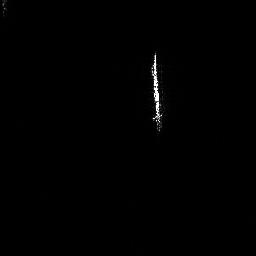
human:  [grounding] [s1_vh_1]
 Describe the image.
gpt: In the satellite image, there is  <ref>1 medium ship </ref> <box>[[57, 19, 64, 51, 0]]</box> located at center.